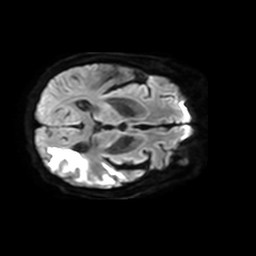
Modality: TRACE
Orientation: axial
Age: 48
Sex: female
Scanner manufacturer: philips
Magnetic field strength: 3 T
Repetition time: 3.084 s
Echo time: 0.076 s